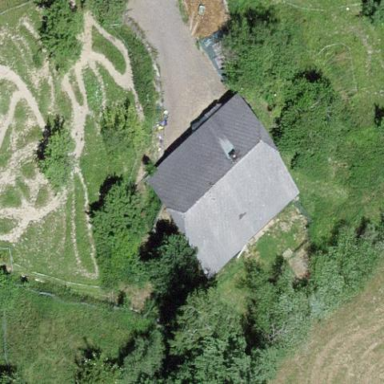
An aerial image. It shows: Farm building.